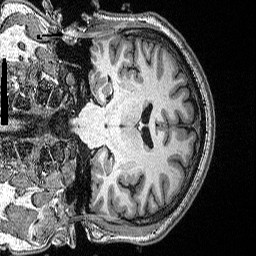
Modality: T1w
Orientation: coronal
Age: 30
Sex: male
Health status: ill
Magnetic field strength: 3 T
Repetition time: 2.53 s
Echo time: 0.00331 s